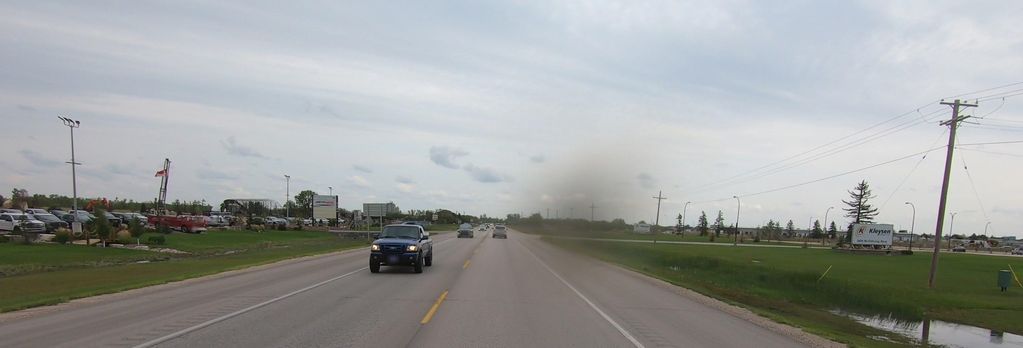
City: winnipeg